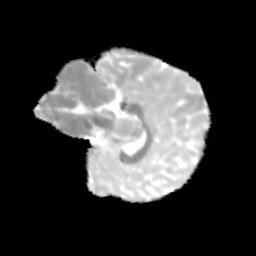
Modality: MD
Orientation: sagittal
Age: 10
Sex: female
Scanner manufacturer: siemens
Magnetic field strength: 3 T
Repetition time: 3.8 s
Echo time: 0.07 s